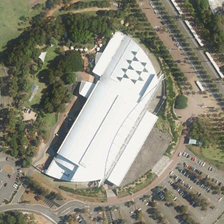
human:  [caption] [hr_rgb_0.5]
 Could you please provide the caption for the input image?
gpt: many green trees and a parking lot are around a white long building .

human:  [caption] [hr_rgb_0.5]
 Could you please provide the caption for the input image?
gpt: many green trees and a parking lot are around a white long building .

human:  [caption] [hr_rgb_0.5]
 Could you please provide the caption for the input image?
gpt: many green trees and a parking lot are around a white long building .

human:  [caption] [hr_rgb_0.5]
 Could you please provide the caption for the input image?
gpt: many green trees and a parking lot are around a white long building .

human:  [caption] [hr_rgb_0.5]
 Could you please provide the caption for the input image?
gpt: many green trees and a parking lot are around a white long building .